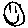
Label: smiley face